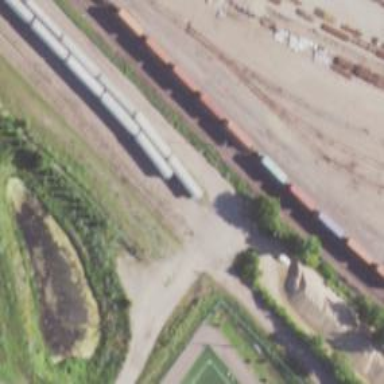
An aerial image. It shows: Railway siding with rails.